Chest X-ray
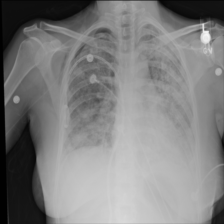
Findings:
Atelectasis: negative
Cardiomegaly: negative
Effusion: negative
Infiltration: positive
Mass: negative
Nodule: negative
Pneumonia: negative
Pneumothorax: positive
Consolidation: negative
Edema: negative
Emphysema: positive
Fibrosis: negative
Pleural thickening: negative
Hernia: negative